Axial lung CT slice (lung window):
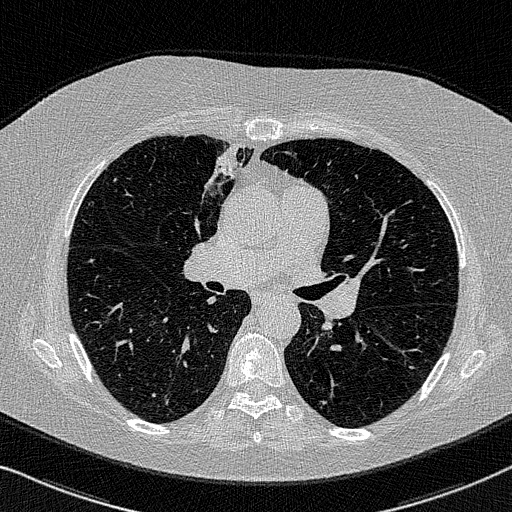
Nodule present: no